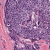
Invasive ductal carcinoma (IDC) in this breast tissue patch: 0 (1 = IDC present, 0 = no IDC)